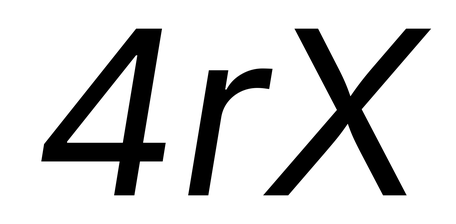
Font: Inter-Italic_Italic